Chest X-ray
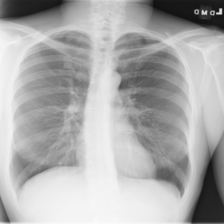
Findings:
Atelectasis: negative
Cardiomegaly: negative
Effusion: negative
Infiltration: negative
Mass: negative
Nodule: negative
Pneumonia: negative
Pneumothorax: negative
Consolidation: negative
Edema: negative
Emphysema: negative
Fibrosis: negative
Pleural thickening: negative
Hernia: negative